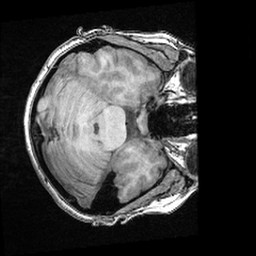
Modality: T1w
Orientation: axial
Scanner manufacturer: ge
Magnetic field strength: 3 T
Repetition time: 0.008572 s
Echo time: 0.003384 s